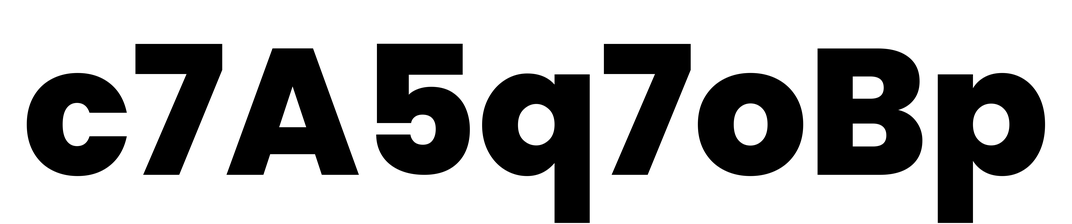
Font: Poppins-ExtraBold